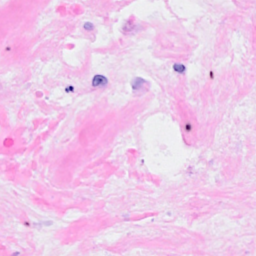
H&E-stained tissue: Breast